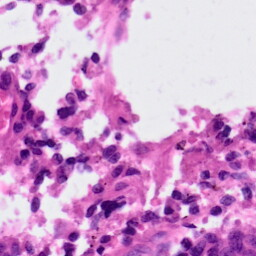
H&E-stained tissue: Ovarian